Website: walmart
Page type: billing-address
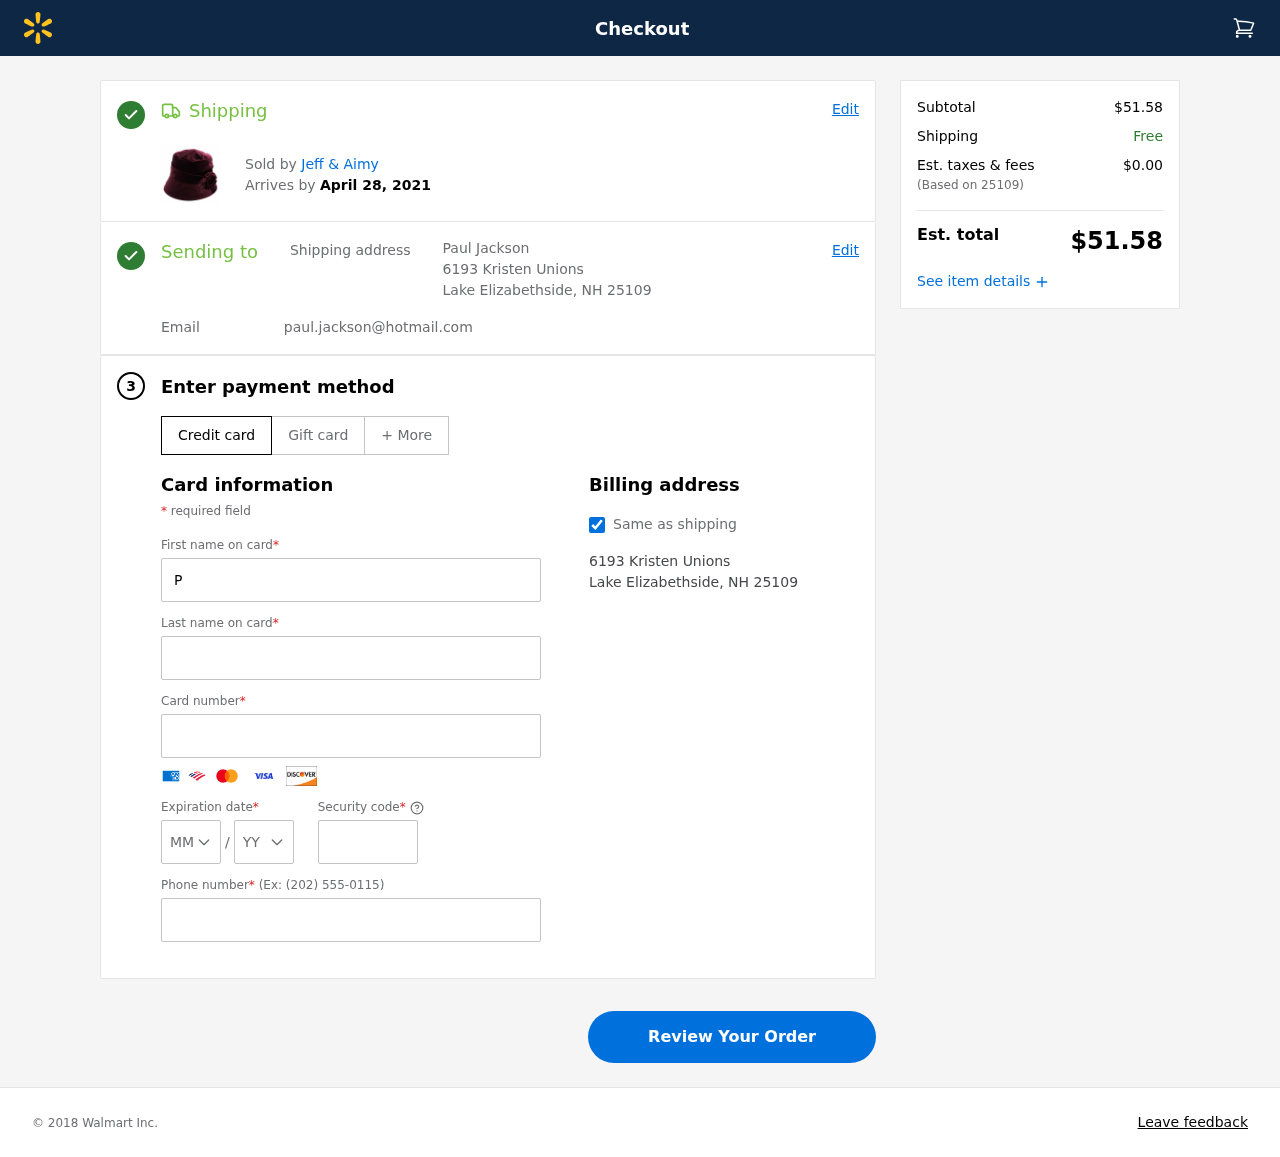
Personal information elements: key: PII_CARD_CVV
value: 036
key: PII_CARD_EXPIRY_MONTH
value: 08
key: PII_CARD_EXPIRY_YEAR
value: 26
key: PII_CARD_NUMBER
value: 6011 5645 3970 6894
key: PII_CITY_STATE_ZIP
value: Lake Elizabethside, NH 25109
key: PII_EMAIL
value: paul.jackson@hotmail.com
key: PII_FIRSTNAME
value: Paul
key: PII_FULLNAME
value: Paul Jackson
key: PII_LASTNAME
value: Jackson
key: PII_PHONE
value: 3303061249
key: PII_POSTCODE
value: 25109
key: PII_STREET
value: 6193 Kristen Unions
Product elements: key: PRODUCT1_BRAND
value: Jeff & Aimy
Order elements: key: ORDER_DELIVERY_DATE
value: April 28, 2021
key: ORDER_SUBTOTAL
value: $51.58
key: ORDER_TAX
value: $0.00
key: ORDER_TOTAL
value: $51.58